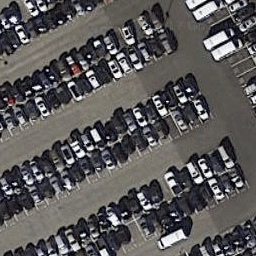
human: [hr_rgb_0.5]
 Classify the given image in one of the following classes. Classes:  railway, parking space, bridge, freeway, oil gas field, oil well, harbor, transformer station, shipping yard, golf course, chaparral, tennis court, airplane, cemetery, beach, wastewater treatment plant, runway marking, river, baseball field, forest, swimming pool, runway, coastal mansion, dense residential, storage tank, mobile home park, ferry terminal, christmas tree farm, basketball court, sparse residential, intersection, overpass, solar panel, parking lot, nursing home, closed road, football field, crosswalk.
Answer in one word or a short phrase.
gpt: parking lot